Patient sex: F
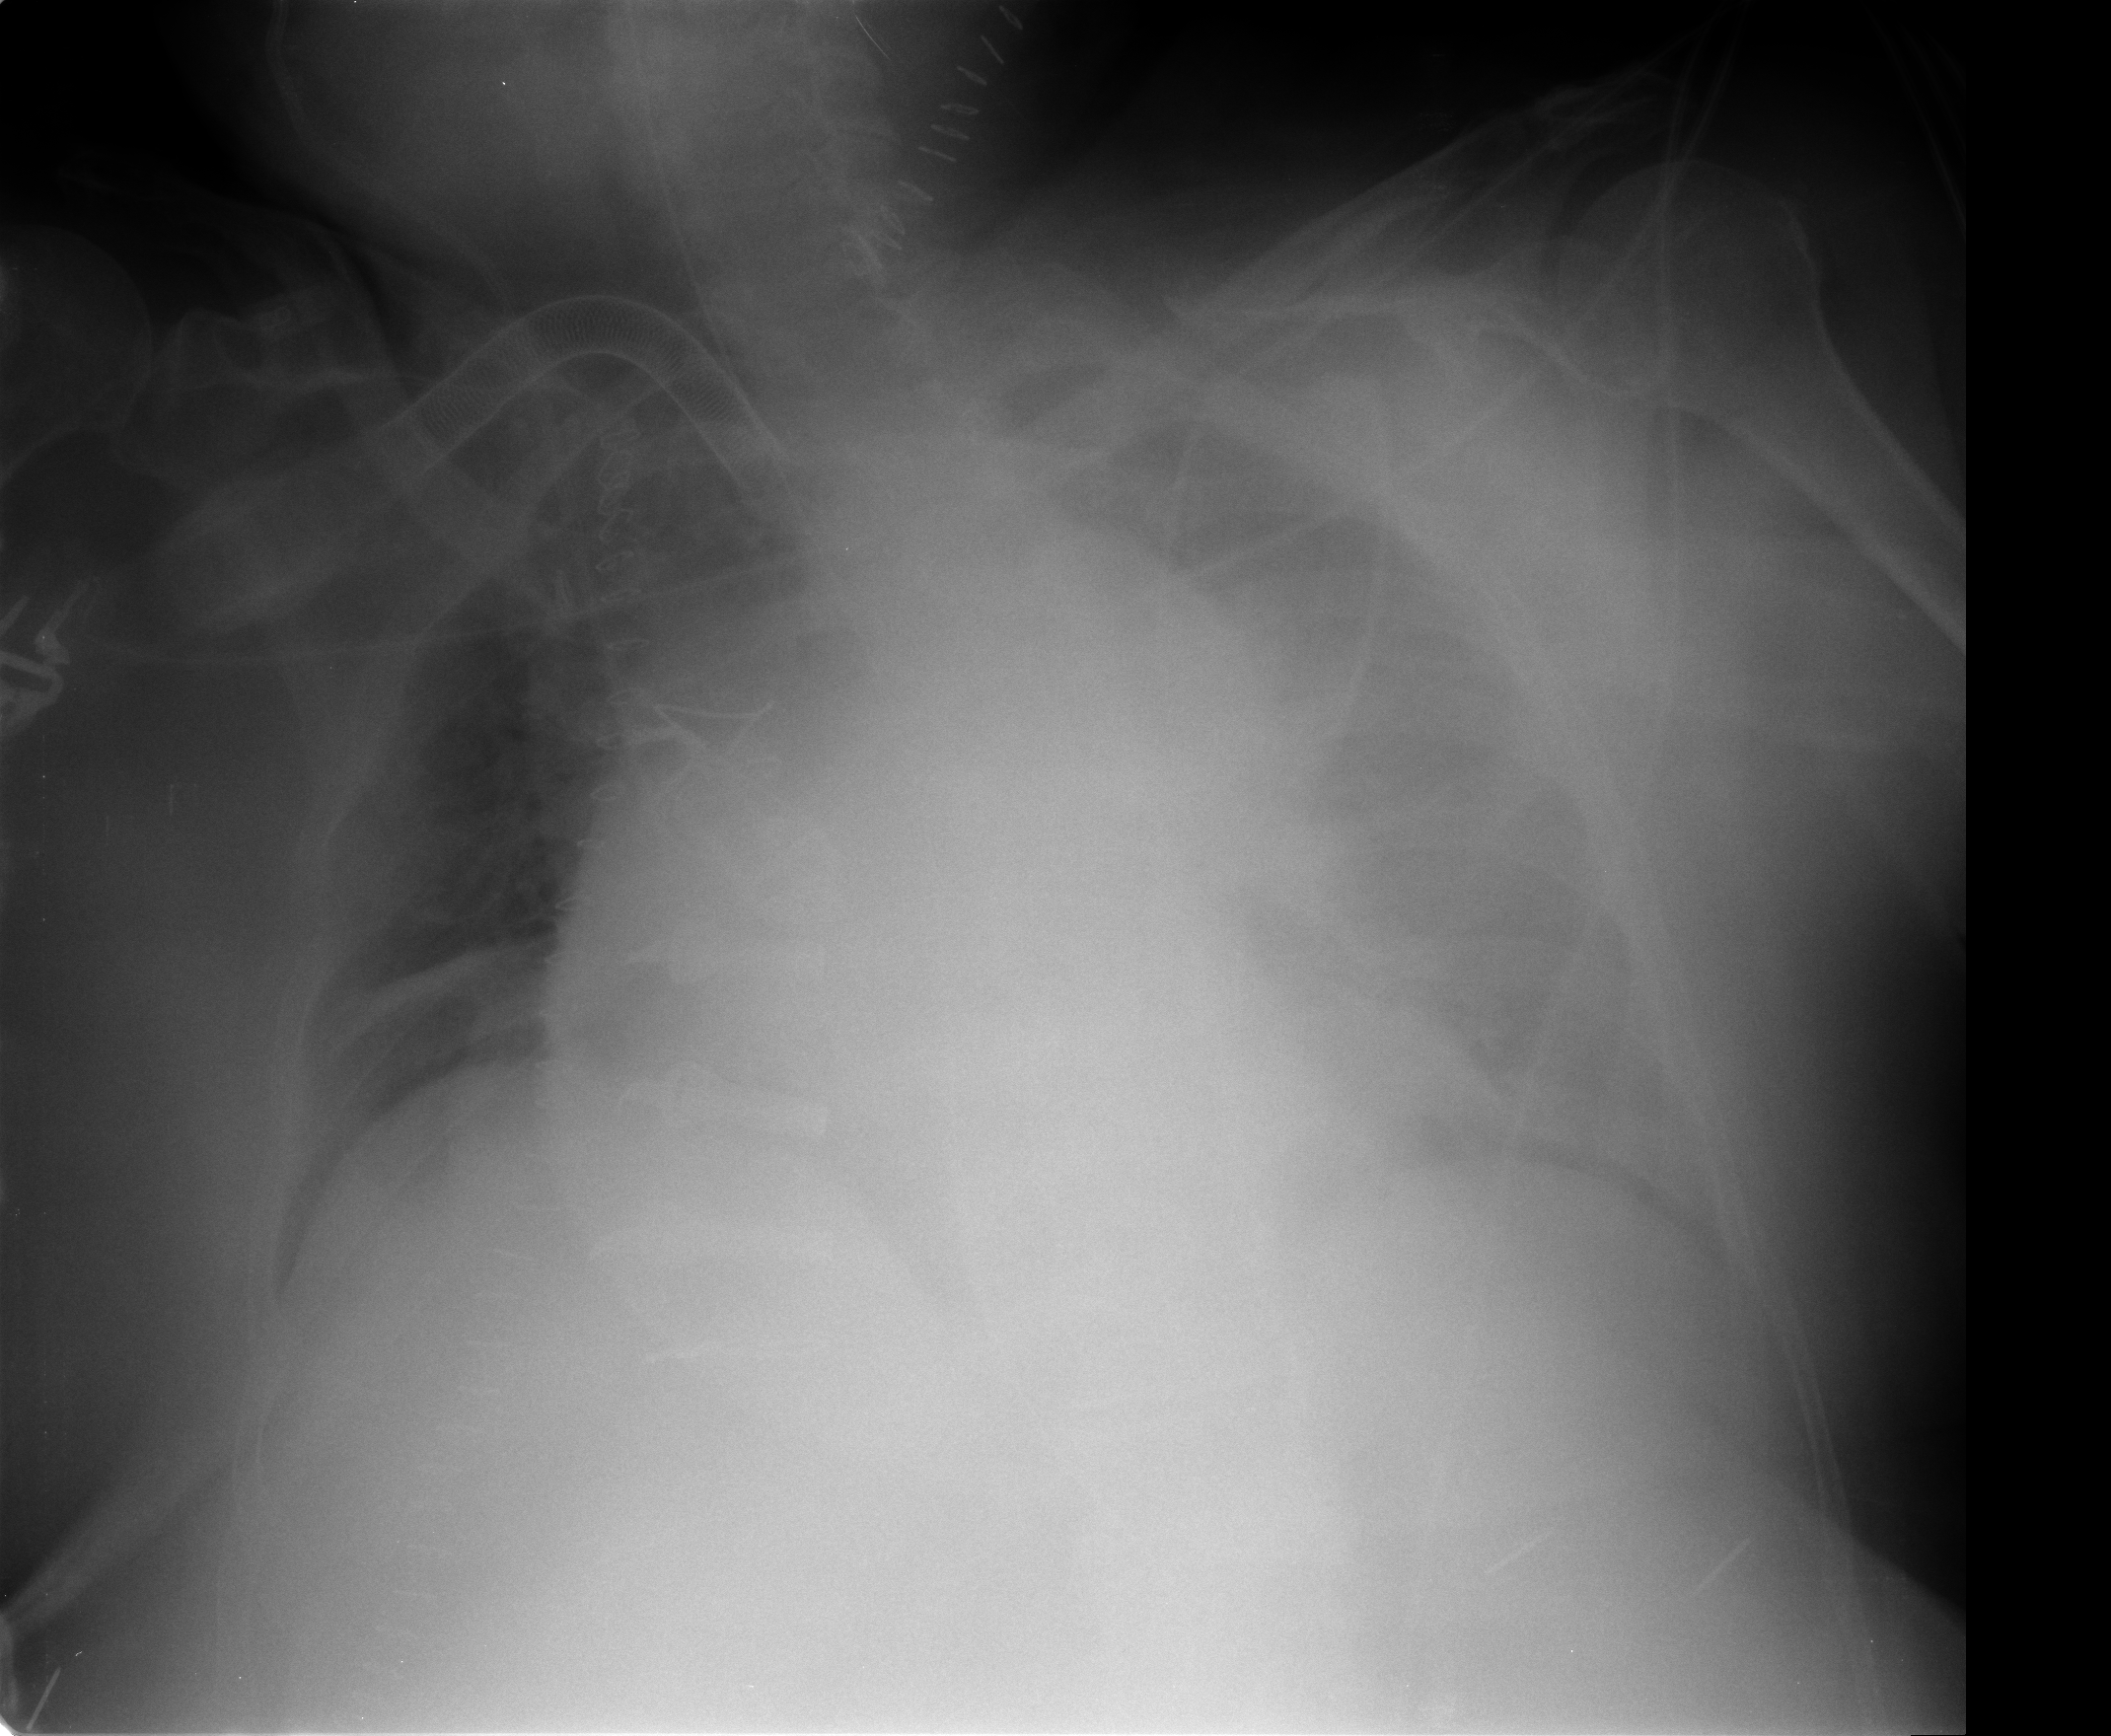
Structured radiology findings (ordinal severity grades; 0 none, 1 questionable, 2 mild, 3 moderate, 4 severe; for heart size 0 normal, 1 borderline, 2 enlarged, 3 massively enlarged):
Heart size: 2
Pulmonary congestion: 3
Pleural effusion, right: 0
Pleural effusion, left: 3
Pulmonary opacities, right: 0
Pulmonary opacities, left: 1
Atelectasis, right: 2
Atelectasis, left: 4